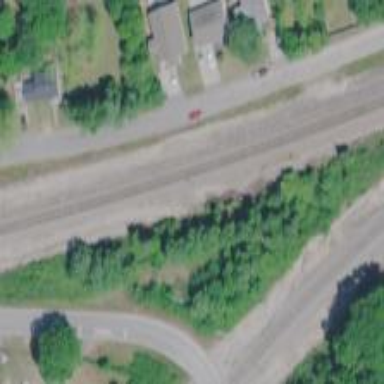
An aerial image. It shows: Railway siding with rails.